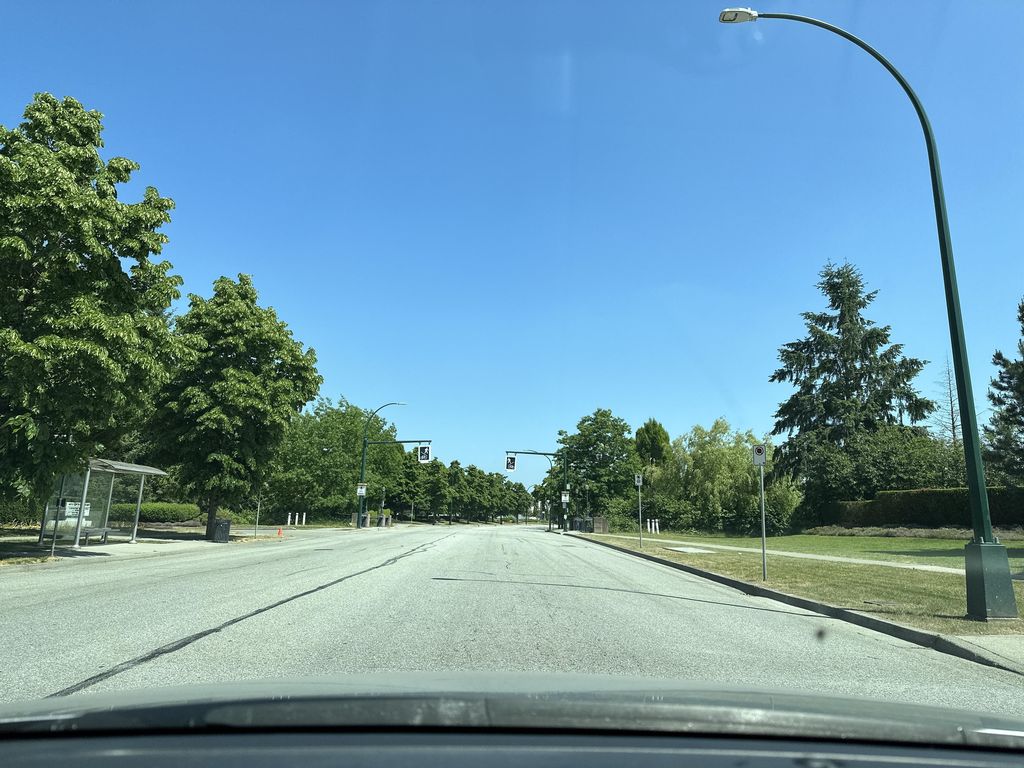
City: vancouver